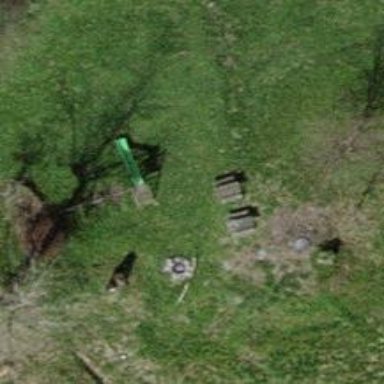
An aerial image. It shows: Playground featuring slide.